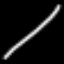
Label: line